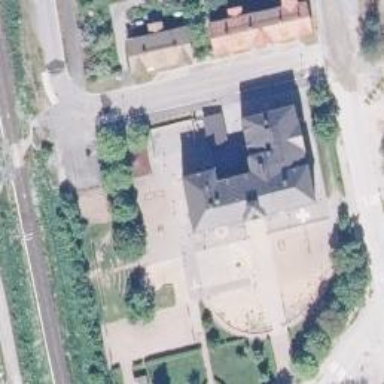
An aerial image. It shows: School.